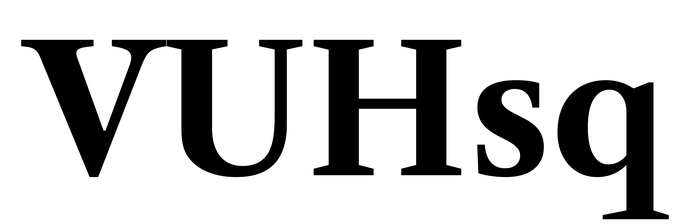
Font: LibreCaslonText_Bold